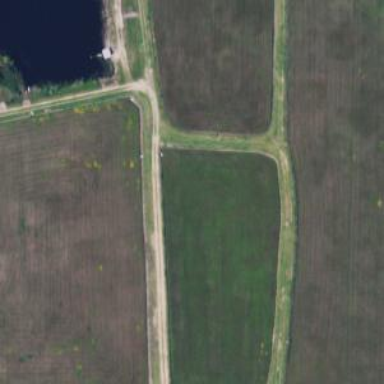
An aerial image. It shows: Farmland where cranberries are grown.